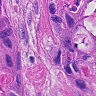
Metastatic tissue present: yes